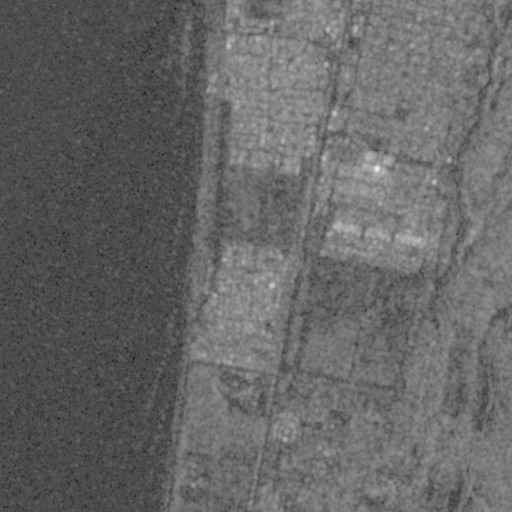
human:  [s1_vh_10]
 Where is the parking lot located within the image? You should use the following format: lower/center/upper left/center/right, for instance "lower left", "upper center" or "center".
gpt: The parking lot is located in the upper center of the image.
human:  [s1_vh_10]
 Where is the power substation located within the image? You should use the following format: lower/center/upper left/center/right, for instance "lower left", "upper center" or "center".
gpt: The power substation is located in the upper right of the image.
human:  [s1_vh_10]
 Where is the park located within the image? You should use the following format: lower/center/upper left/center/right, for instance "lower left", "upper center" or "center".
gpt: There is no park in the image.

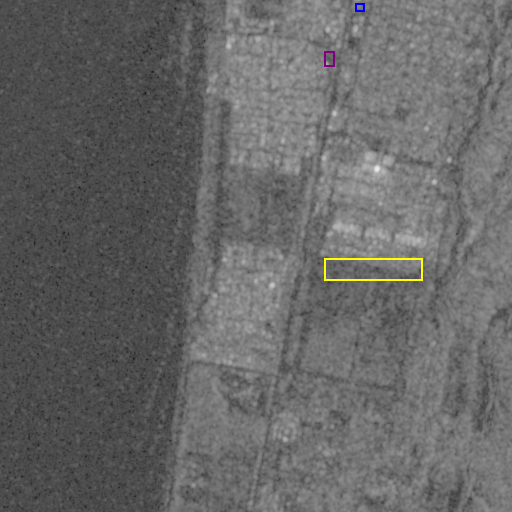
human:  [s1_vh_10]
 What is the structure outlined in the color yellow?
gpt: The structure outlined in yellow is a park.
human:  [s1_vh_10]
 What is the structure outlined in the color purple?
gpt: The structure outlined in purple is a parking lot.
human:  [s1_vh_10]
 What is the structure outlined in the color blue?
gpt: The structure outlined in blue is a power substation.
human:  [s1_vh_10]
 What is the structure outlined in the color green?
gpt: There is no green outline.